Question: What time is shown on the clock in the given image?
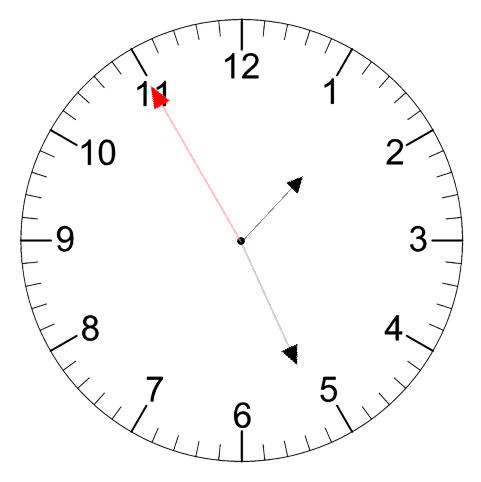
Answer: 01:25:55